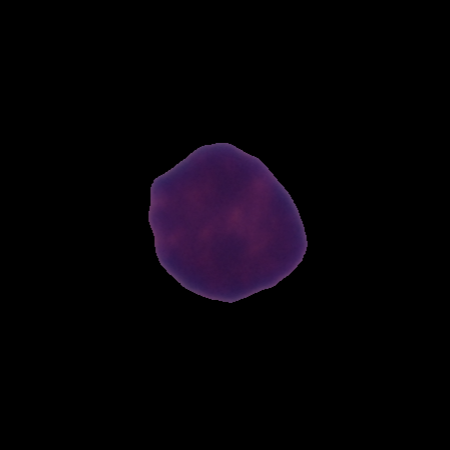
Label: healthy